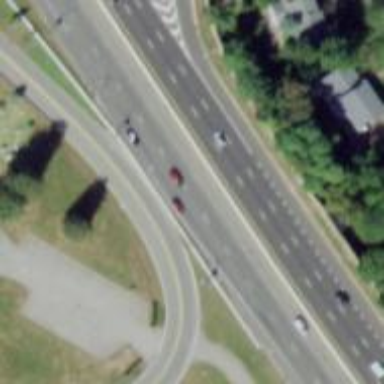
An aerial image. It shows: Expressway with asphalt surface categorized as trunk highway.